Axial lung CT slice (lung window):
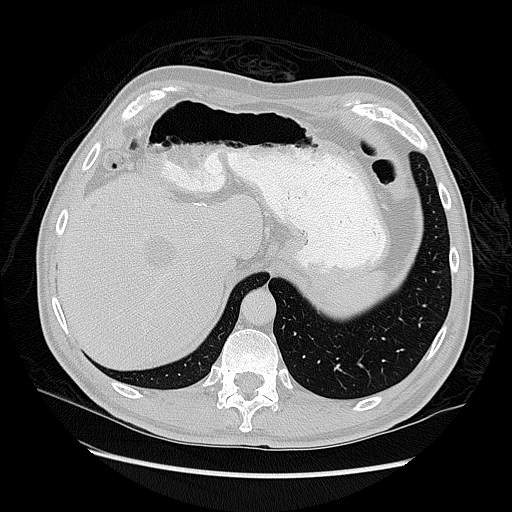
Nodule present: no